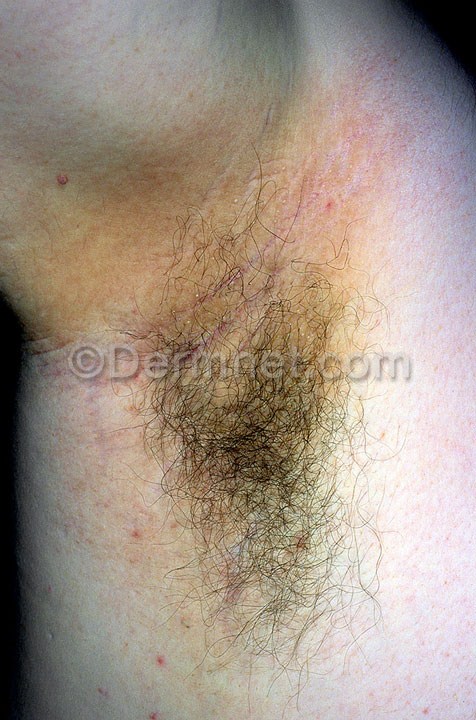
Disease: Systemic Disease